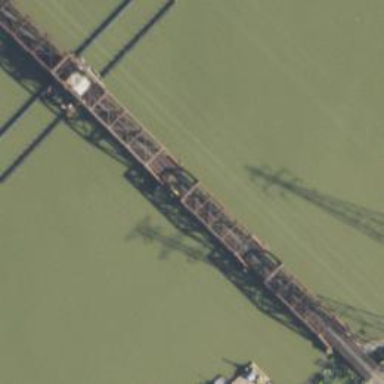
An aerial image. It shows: Swing bridge for railway traffic.